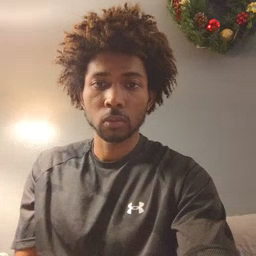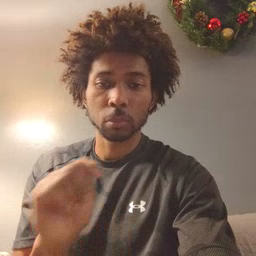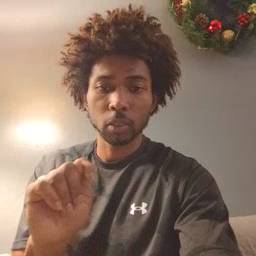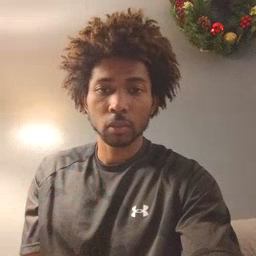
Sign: potty